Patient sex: M
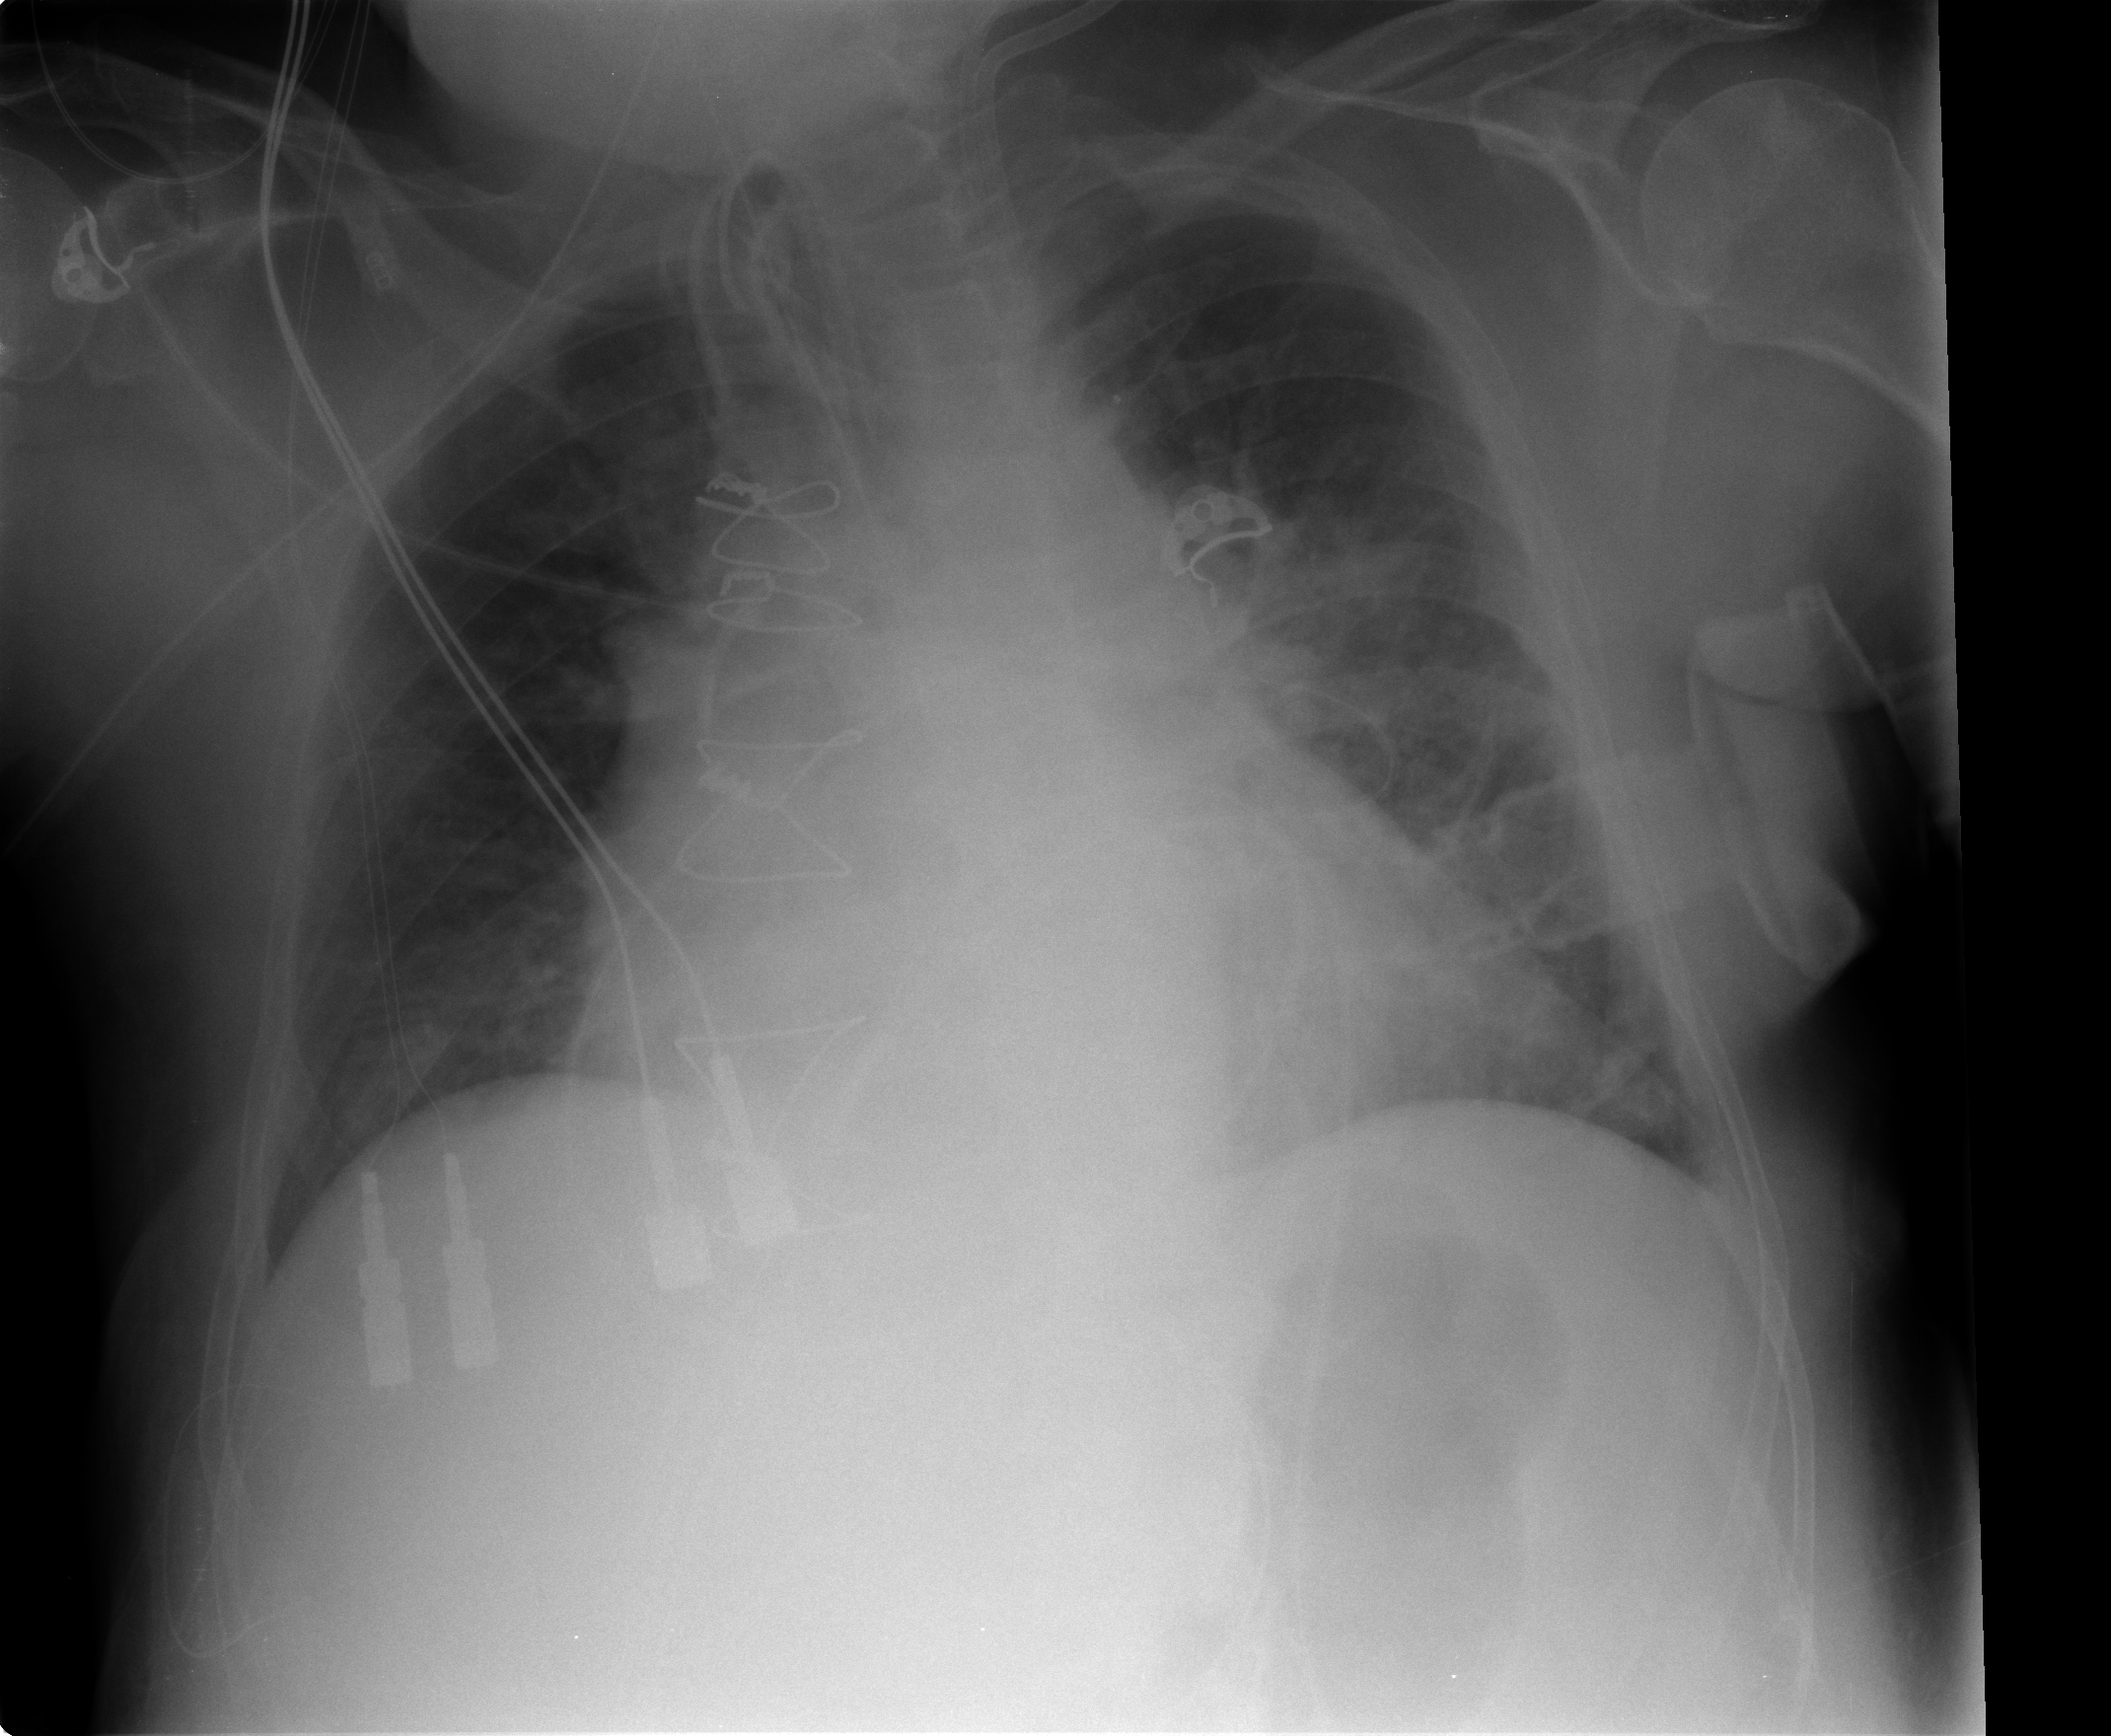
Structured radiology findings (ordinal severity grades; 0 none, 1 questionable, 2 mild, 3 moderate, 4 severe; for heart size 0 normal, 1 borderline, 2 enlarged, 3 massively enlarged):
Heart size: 2
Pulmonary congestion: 2
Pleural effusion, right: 1
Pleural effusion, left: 0
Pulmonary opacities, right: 0
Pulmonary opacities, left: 0
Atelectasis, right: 2
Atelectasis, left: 2